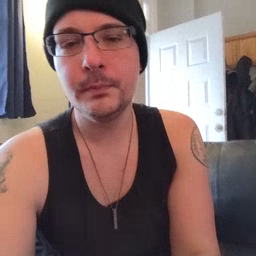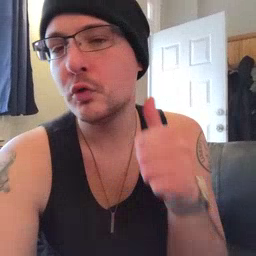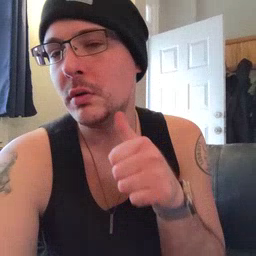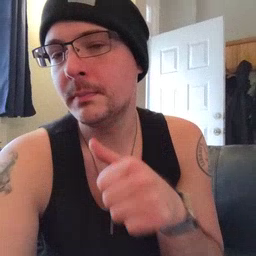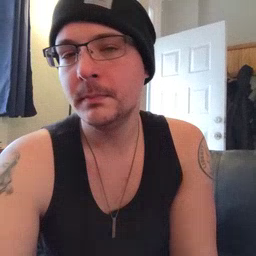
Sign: girl